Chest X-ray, AP view. Patient: 14 years old, sex F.
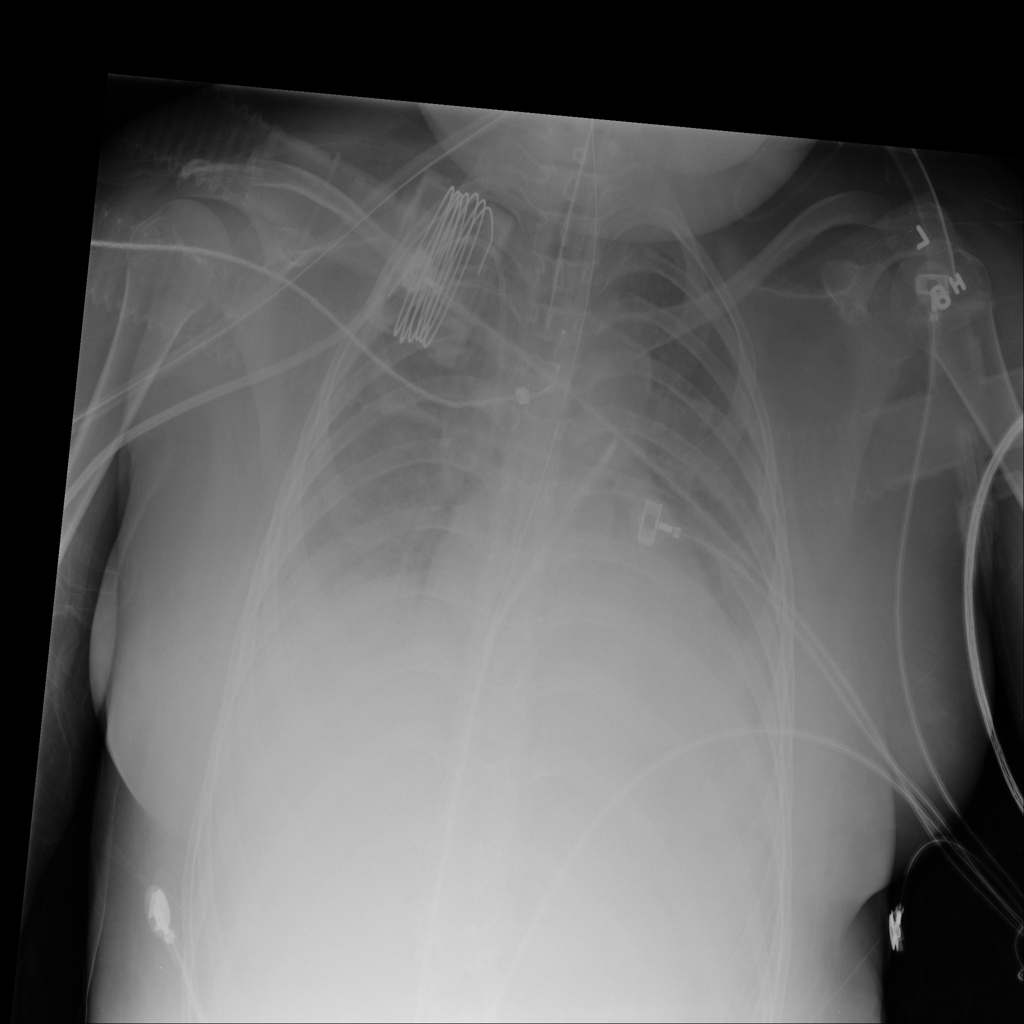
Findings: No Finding